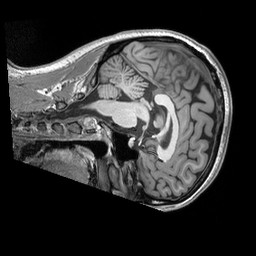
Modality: T1w
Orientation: sagittal
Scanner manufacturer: siemens
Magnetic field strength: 3 T
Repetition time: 2.53 s
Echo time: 0.00298 s